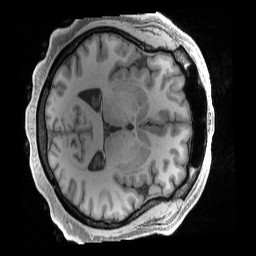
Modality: T1w
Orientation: axial
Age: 43
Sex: male
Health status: ill
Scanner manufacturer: siemens
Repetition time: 2.4 s
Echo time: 0.00231 s